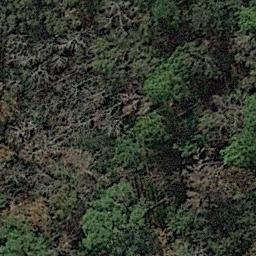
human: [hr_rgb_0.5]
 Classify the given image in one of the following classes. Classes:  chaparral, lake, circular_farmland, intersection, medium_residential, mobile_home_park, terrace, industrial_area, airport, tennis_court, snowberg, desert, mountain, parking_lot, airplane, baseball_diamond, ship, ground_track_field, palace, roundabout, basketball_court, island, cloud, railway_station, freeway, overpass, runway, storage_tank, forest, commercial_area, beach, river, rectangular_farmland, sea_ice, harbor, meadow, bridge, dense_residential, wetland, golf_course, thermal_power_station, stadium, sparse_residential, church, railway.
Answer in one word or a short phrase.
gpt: forest